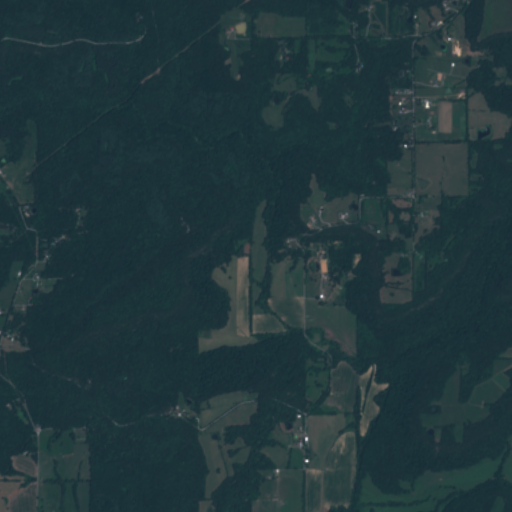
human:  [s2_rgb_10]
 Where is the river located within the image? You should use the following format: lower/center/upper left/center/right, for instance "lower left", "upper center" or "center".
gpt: The river is located in the lower of the image.
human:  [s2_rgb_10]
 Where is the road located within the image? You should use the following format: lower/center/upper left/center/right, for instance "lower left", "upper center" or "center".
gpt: There is no road in the image.